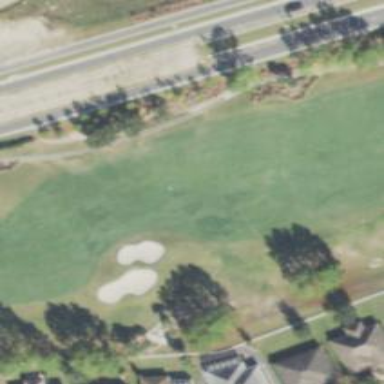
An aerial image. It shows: Golf course.